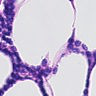
Metastatic tissue present: no